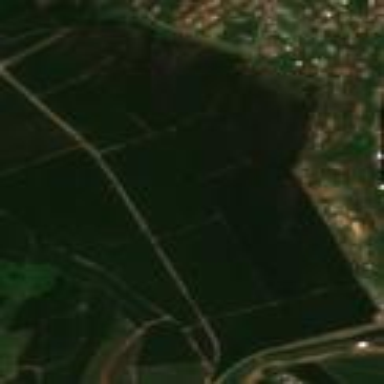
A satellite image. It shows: Forest area designated for plantation forestry.